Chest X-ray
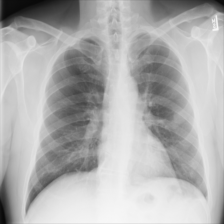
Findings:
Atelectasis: negative
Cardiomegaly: negative
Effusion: negative
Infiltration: negative
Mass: negative
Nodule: negative
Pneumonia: negative
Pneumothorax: negative
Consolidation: negative
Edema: negative
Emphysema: negative
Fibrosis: negative
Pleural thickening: negative
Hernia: negative